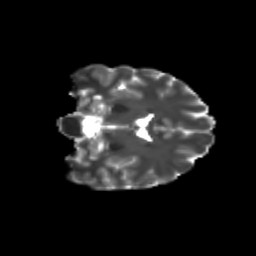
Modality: T2w
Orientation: coronal
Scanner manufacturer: siemens
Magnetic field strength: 3 T
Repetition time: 9.2 s
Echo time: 0.084 s